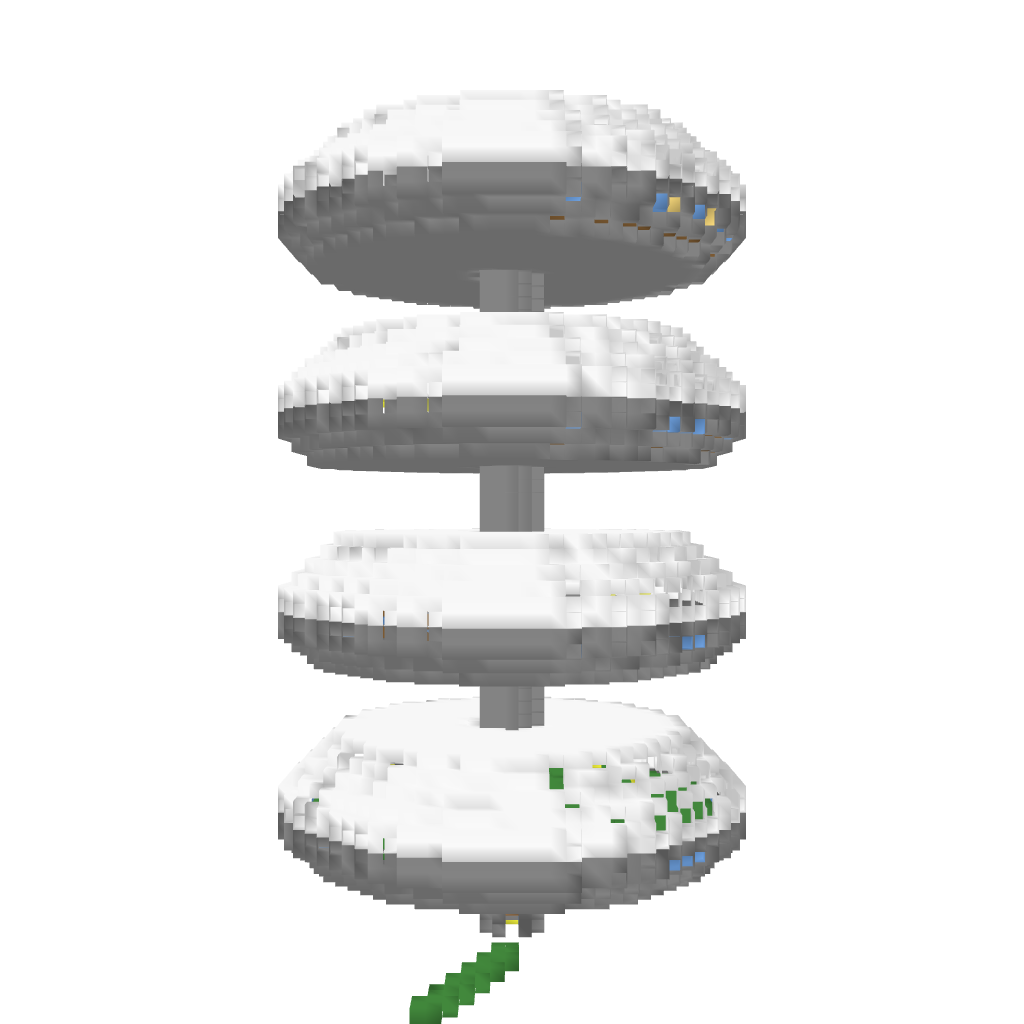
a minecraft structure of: Four Tier Garden bad low quality